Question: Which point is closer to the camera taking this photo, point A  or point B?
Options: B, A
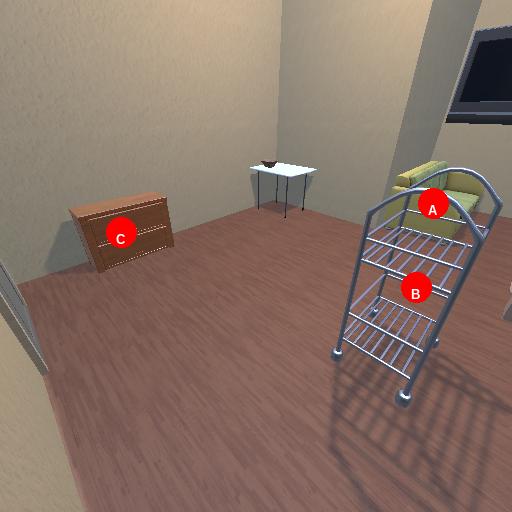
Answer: B